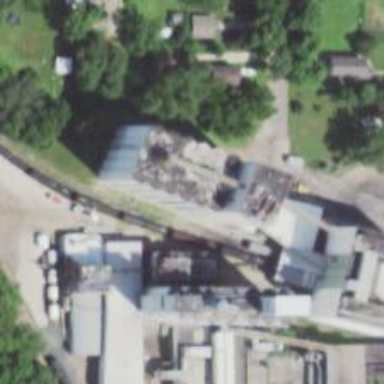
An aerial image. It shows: Silo.